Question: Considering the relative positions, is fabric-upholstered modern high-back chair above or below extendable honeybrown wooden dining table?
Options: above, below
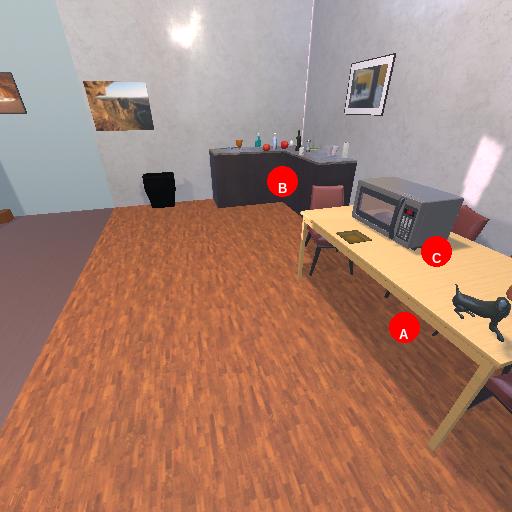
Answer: above